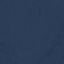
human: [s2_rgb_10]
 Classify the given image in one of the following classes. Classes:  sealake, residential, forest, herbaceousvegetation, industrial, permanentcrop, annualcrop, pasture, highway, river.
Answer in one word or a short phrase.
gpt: SeaLake